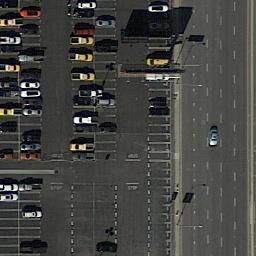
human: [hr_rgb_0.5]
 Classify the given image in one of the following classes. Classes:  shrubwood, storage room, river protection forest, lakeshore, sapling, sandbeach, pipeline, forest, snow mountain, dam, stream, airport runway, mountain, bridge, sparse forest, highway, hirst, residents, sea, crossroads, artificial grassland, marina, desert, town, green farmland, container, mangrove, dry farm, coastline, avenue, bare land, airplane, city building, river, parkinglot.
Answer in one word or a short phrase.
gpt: parkinglot